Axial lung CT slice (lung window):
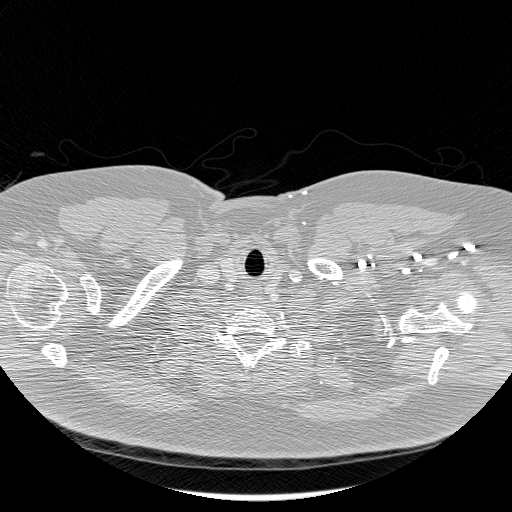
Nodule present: no